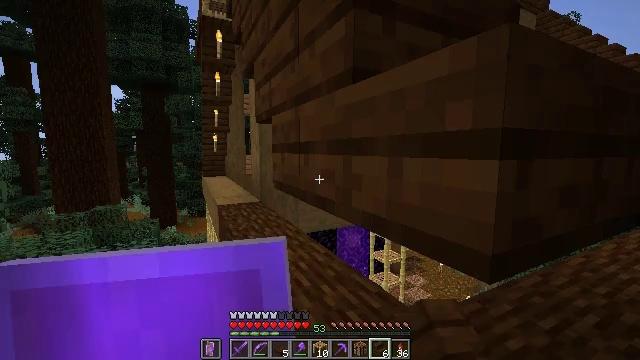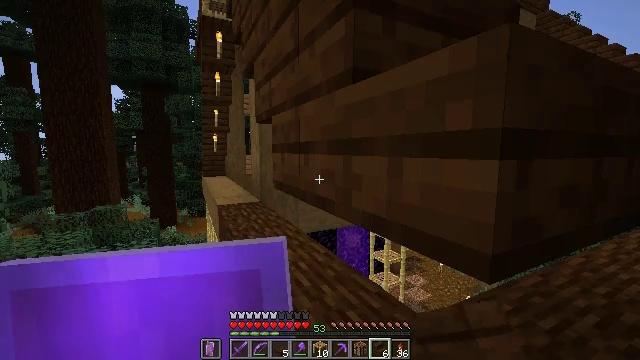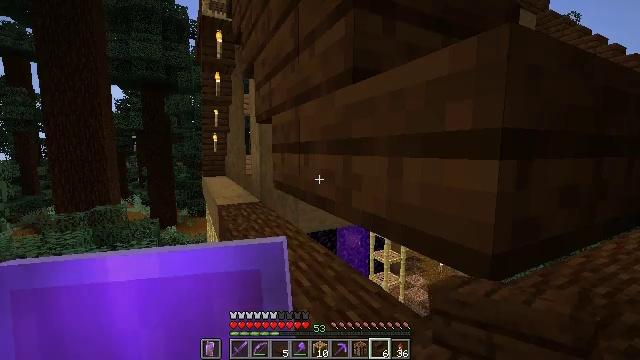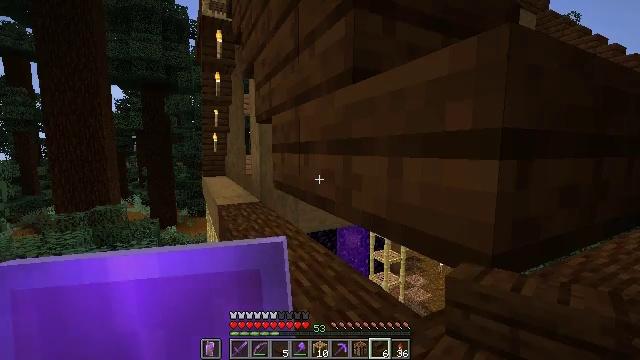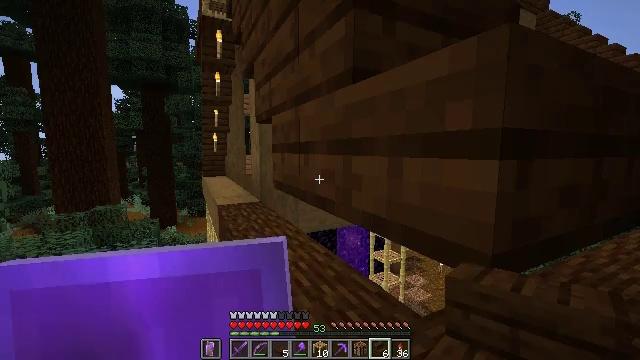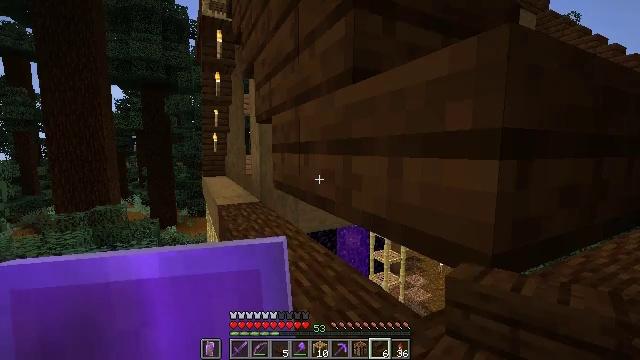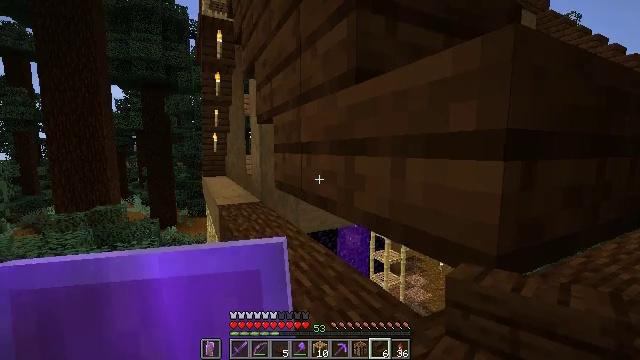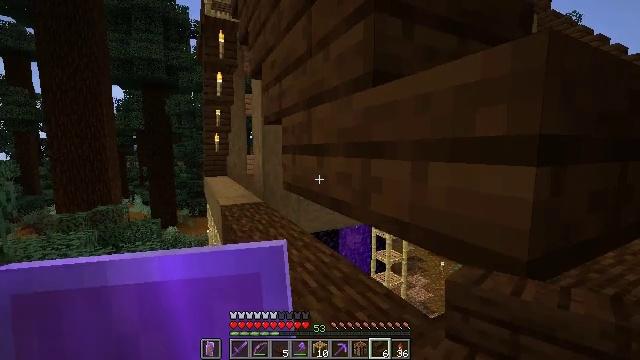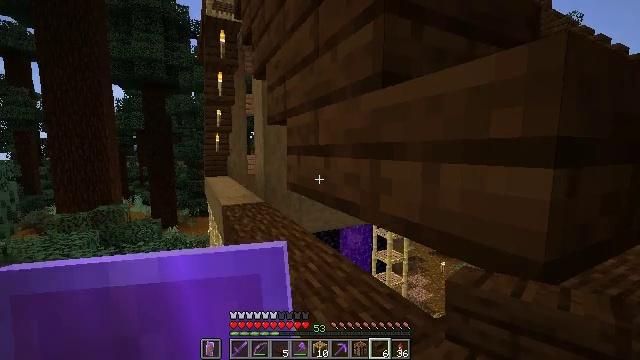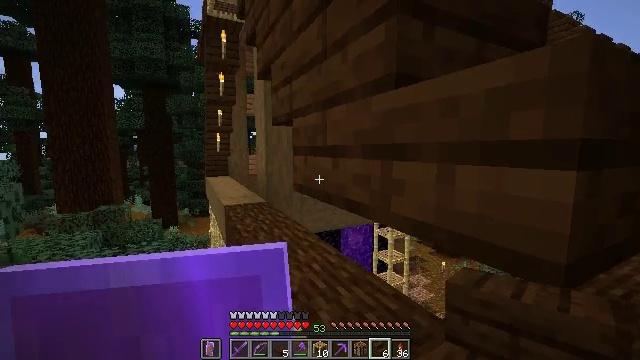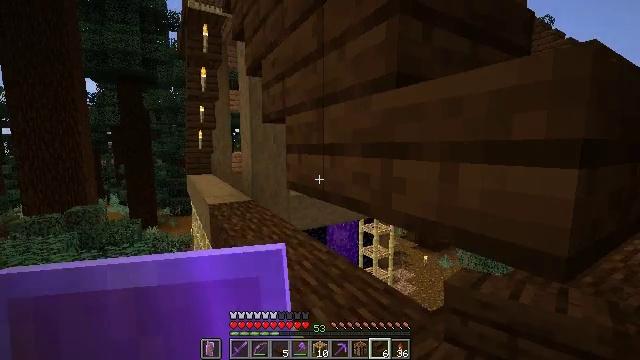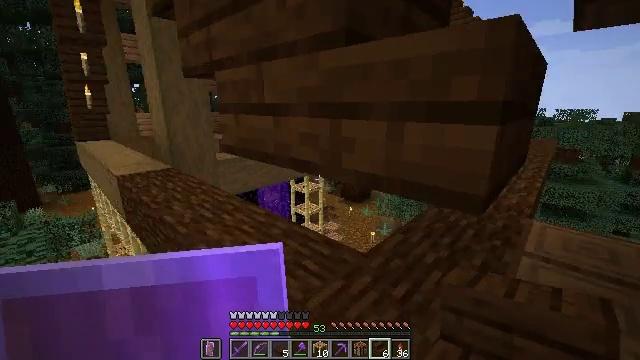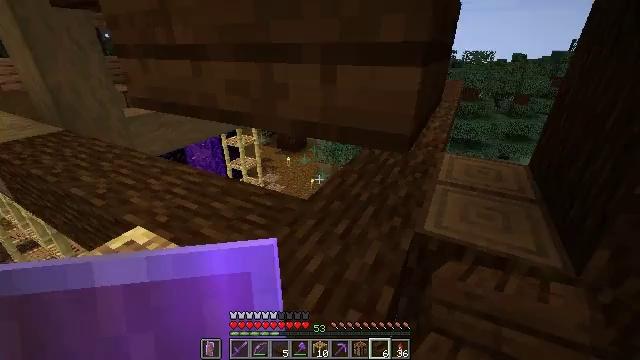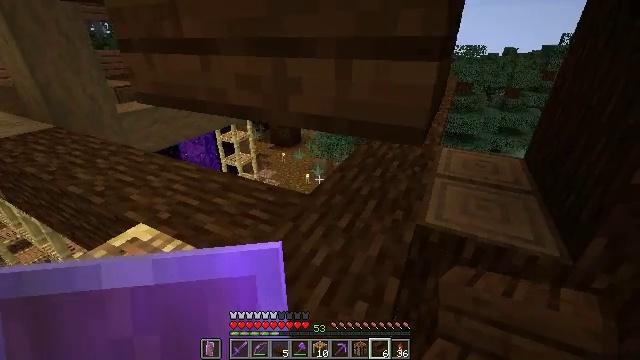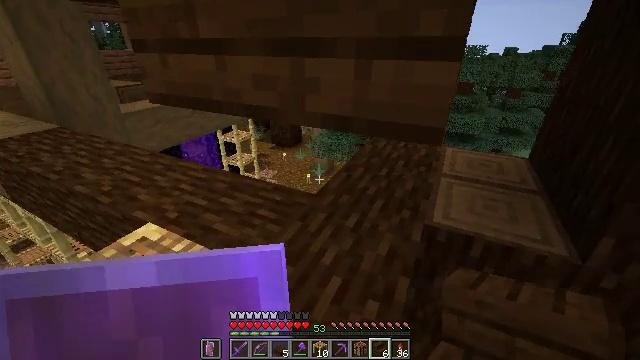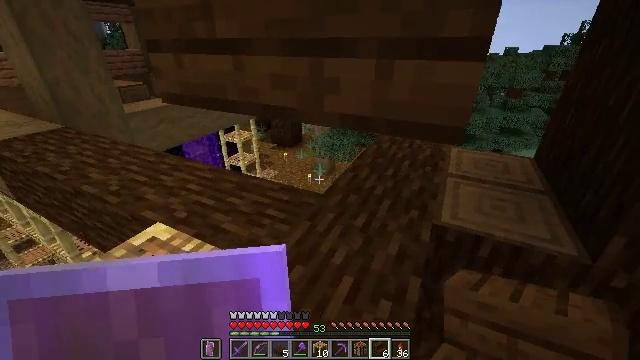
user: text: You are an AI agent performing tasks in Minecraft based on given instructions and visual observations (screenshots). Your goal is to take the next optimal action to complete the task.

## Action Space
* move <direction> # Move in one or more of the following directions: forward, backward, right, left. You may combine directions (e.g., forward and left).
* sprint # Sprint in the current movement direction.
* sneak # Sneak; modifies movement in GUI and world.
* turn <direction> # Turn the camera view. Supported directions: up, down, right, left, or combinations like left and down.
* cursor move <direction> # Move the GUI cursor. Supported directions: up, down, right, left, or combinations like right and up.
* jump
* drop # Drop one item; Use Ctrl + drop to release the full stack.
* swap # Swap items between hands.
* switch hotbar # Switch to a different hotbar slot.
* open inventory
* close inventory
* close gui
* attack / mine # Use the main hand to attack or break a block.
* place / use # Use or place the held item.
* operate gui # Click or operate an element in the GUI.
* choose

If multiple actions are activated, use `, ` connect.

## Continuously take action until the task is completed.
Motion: motion action
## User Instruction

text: Remove the scaffolding structure.
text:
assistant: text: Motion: sneak
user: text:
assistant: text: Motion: sneak
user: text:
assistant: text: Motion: sneak
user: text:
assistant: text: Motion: sneak
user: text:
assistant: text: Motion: sneak
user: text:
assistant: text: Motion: move left, sneak
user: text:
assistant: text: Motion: move left, sneak
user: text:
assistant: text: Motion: move left, sneak
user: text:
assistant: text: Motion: move left, sneak
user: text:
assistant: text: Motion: move left, sneak, turn right
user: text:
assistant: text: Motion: move left, sneak, turn right and down
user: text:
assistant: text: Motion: move left, sneak, turn right and down
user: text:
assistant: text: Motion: move left, sneak, turn right and down
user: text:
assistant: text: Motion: move left, sneak
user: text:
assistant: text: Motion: move left, sneak
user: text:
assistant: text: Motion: move left, sneak
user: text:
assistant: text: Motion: move left, sneak
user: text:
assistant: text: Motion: move left, sneak
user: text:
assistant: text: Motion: move left, sneak
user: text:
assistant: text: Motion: move left, sneak
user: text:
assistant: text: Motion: move left, sneak
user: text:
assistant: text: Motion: move left, sneak, turn right
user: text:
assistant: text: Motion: move left, sneak, turn right
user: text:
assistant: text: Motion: move left, sneak, turn right
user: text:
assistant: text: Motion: move left, sneak, turn right
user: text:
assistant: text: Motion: move left, sneak
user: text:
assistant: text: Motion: move left, sneak
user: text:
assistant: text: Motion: move left, sneak
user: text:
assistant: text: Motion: sneak
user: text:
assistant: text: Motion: sneak